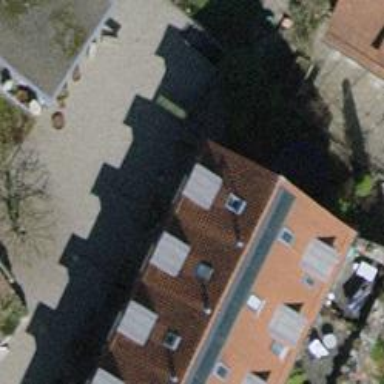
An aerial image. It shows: Building with tiled roof.